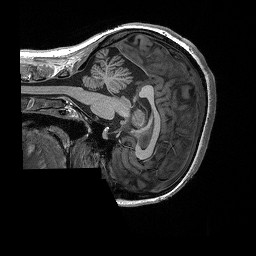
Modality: T1w
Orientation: sagittal
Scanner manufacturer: siemens
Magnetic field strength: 3 T
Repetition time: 2.3 s
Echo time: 0.00294 s